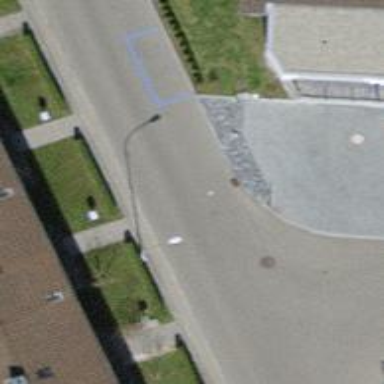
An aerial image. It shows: Sidewalk.